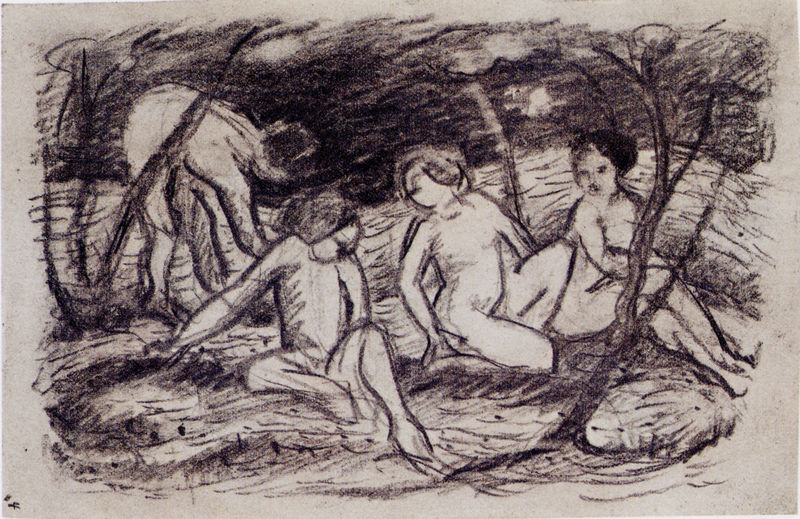
Titel: Vier badende Frauen
Künstler: Franz Marc
Standort: München
Institution: Städtische Galerie im Lenbachhaus
Schlagwörter: akt, baum, blätter, dunkel, fuß, hand, haut, himmel, körper, mann, meer, nackt, schatten, wasser, weiß, wolken, akte, baden, badende, bäume, frauen, landschaft, menschen, mädchen, sitzen, brust, frau, frisur, grau, haar, kreide, köpfe, mund, männer, nacht, nase, ohr, profil, reden, schwarz, skizze, zeichnung, gras, tuch, wiese, wolke, expressionismus, jung, arm, arme, augen, gesicht, mensch, steine, trauer, blicken, porträt, schauen, signatur, ast, bach, feld, kalt, natur, strauch, zweige, busch, büsche, sonne, sträucher, auge, haare, kind, personen, blatt, lippen, ohren, wald, arbeit, kinder, müller, oval, beine, bäumchen, bein, brüste, sommer, papier, umrisse, düster, sitz, unterhaltung, studie, jungen, moderne, ernte, dünen, graphik, linien, duktus, spielen, bauch, nackte, junge, scham, striche, bad, keusch, posen, vier, waschen, außen, bücken, wurzel, linie, kohle, nackig, draußen, reinigen, hocken, schraffur, radierung, schwarzweiß, leinwand, bleistift, posieren, entwurf, modelle, franz, kohlezeichnung, verschwommen, wurzeln, gebückt, frei, lich, außenraum, freien, gezeichnet, gucken, klee, handschrift, freie, ungenau, frauengruppe, kohlestift, vorstudie, skizzenhaft, marc, geischt, gemeinschaft, intim, skizzieren, steinzeit, moritzburg, sketch, röthel, geschützt, menshcen